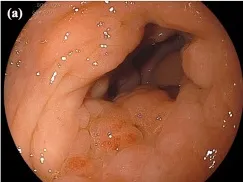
Colonoscopy image at diagnosis. . Colonoscopy illustrating edematous folds and mild stenosis of the ascending.
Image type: endoscopy (gi_endoscopy)